Question: From the following structure:

I'm trying to fetch the marked text with the following code:
'''
$price_new='div/div[@class="cat_price"]/text()';
if ($price_new!=null && $node = $Website_Xpath->query ($price_new, $row )) {
$result [$value] ['Price'] = $node->item( 0 )->nodeValue;
} else {
$result [$value] ['Price'] = "";
}
'''
but the node value is 'NULL'. How do I fetch the number correctly?
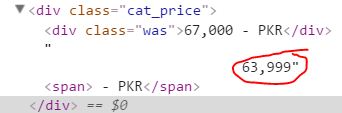
Answer: You should provide the actual snippet, not just a screenshot of it. If I interpreted the screenshot correctly the snippet is something like:
'''
$xml = <<<'XML'
<body>
<div class="cat_price">
<div class="was">67,000 - PKR</div>
"
64,9999"<span> - PKR</span>
</div>
</body>
XML;
'''
The text node with the price is the following sibling of the div with the class 'was'. So it is possible to fetch it using that axis:
'''
$document = new DOMDocument();
$document->loadXml($xml);
$xpath = new DOMXpath($document);
$expression = 'string(//div[@class="cat_price"]
/div[@class="was"]/following-sibling::text()[1])';
var_dump($xpath->evaluate($expression));
'''
Unlike 'DOMXpath::query()', 'DOMXpath::evaluate()' can return scalar values depending on the expression. A string cast or a string function will return a string.
'''
string(25) "
"
64,9999""
'''
However the result will not only contain the number but the quotes and some whitespaces. 'translate()' and 'normalize-space()' could be used to clean it up:
'''
$expression = 'normalize-space(
translate(//div[@class="cat_price"]
/div[@class="was"]/following-sibling::text()[1], '"', " ")
)';
var_dump($xpath->evaluate($expression));
'''
Output:
'''
string(7) "64,9999"
'''